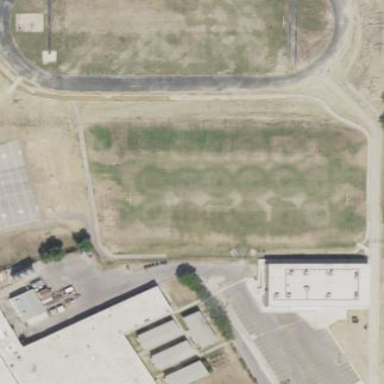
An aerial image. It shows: Ground level pitch designated for American football.